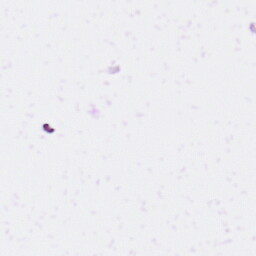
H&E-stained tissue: Skin